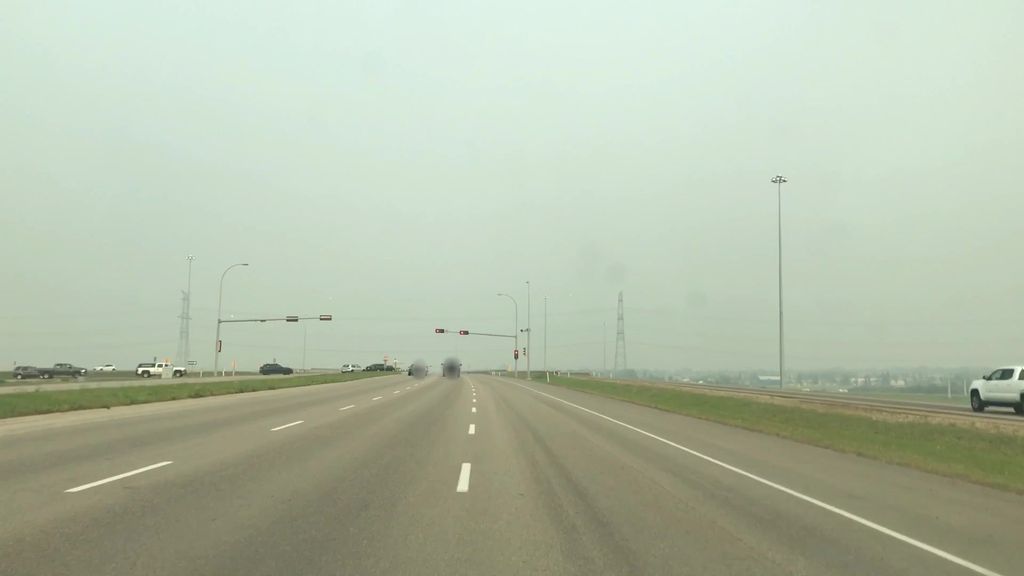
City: edmonton